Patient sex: F
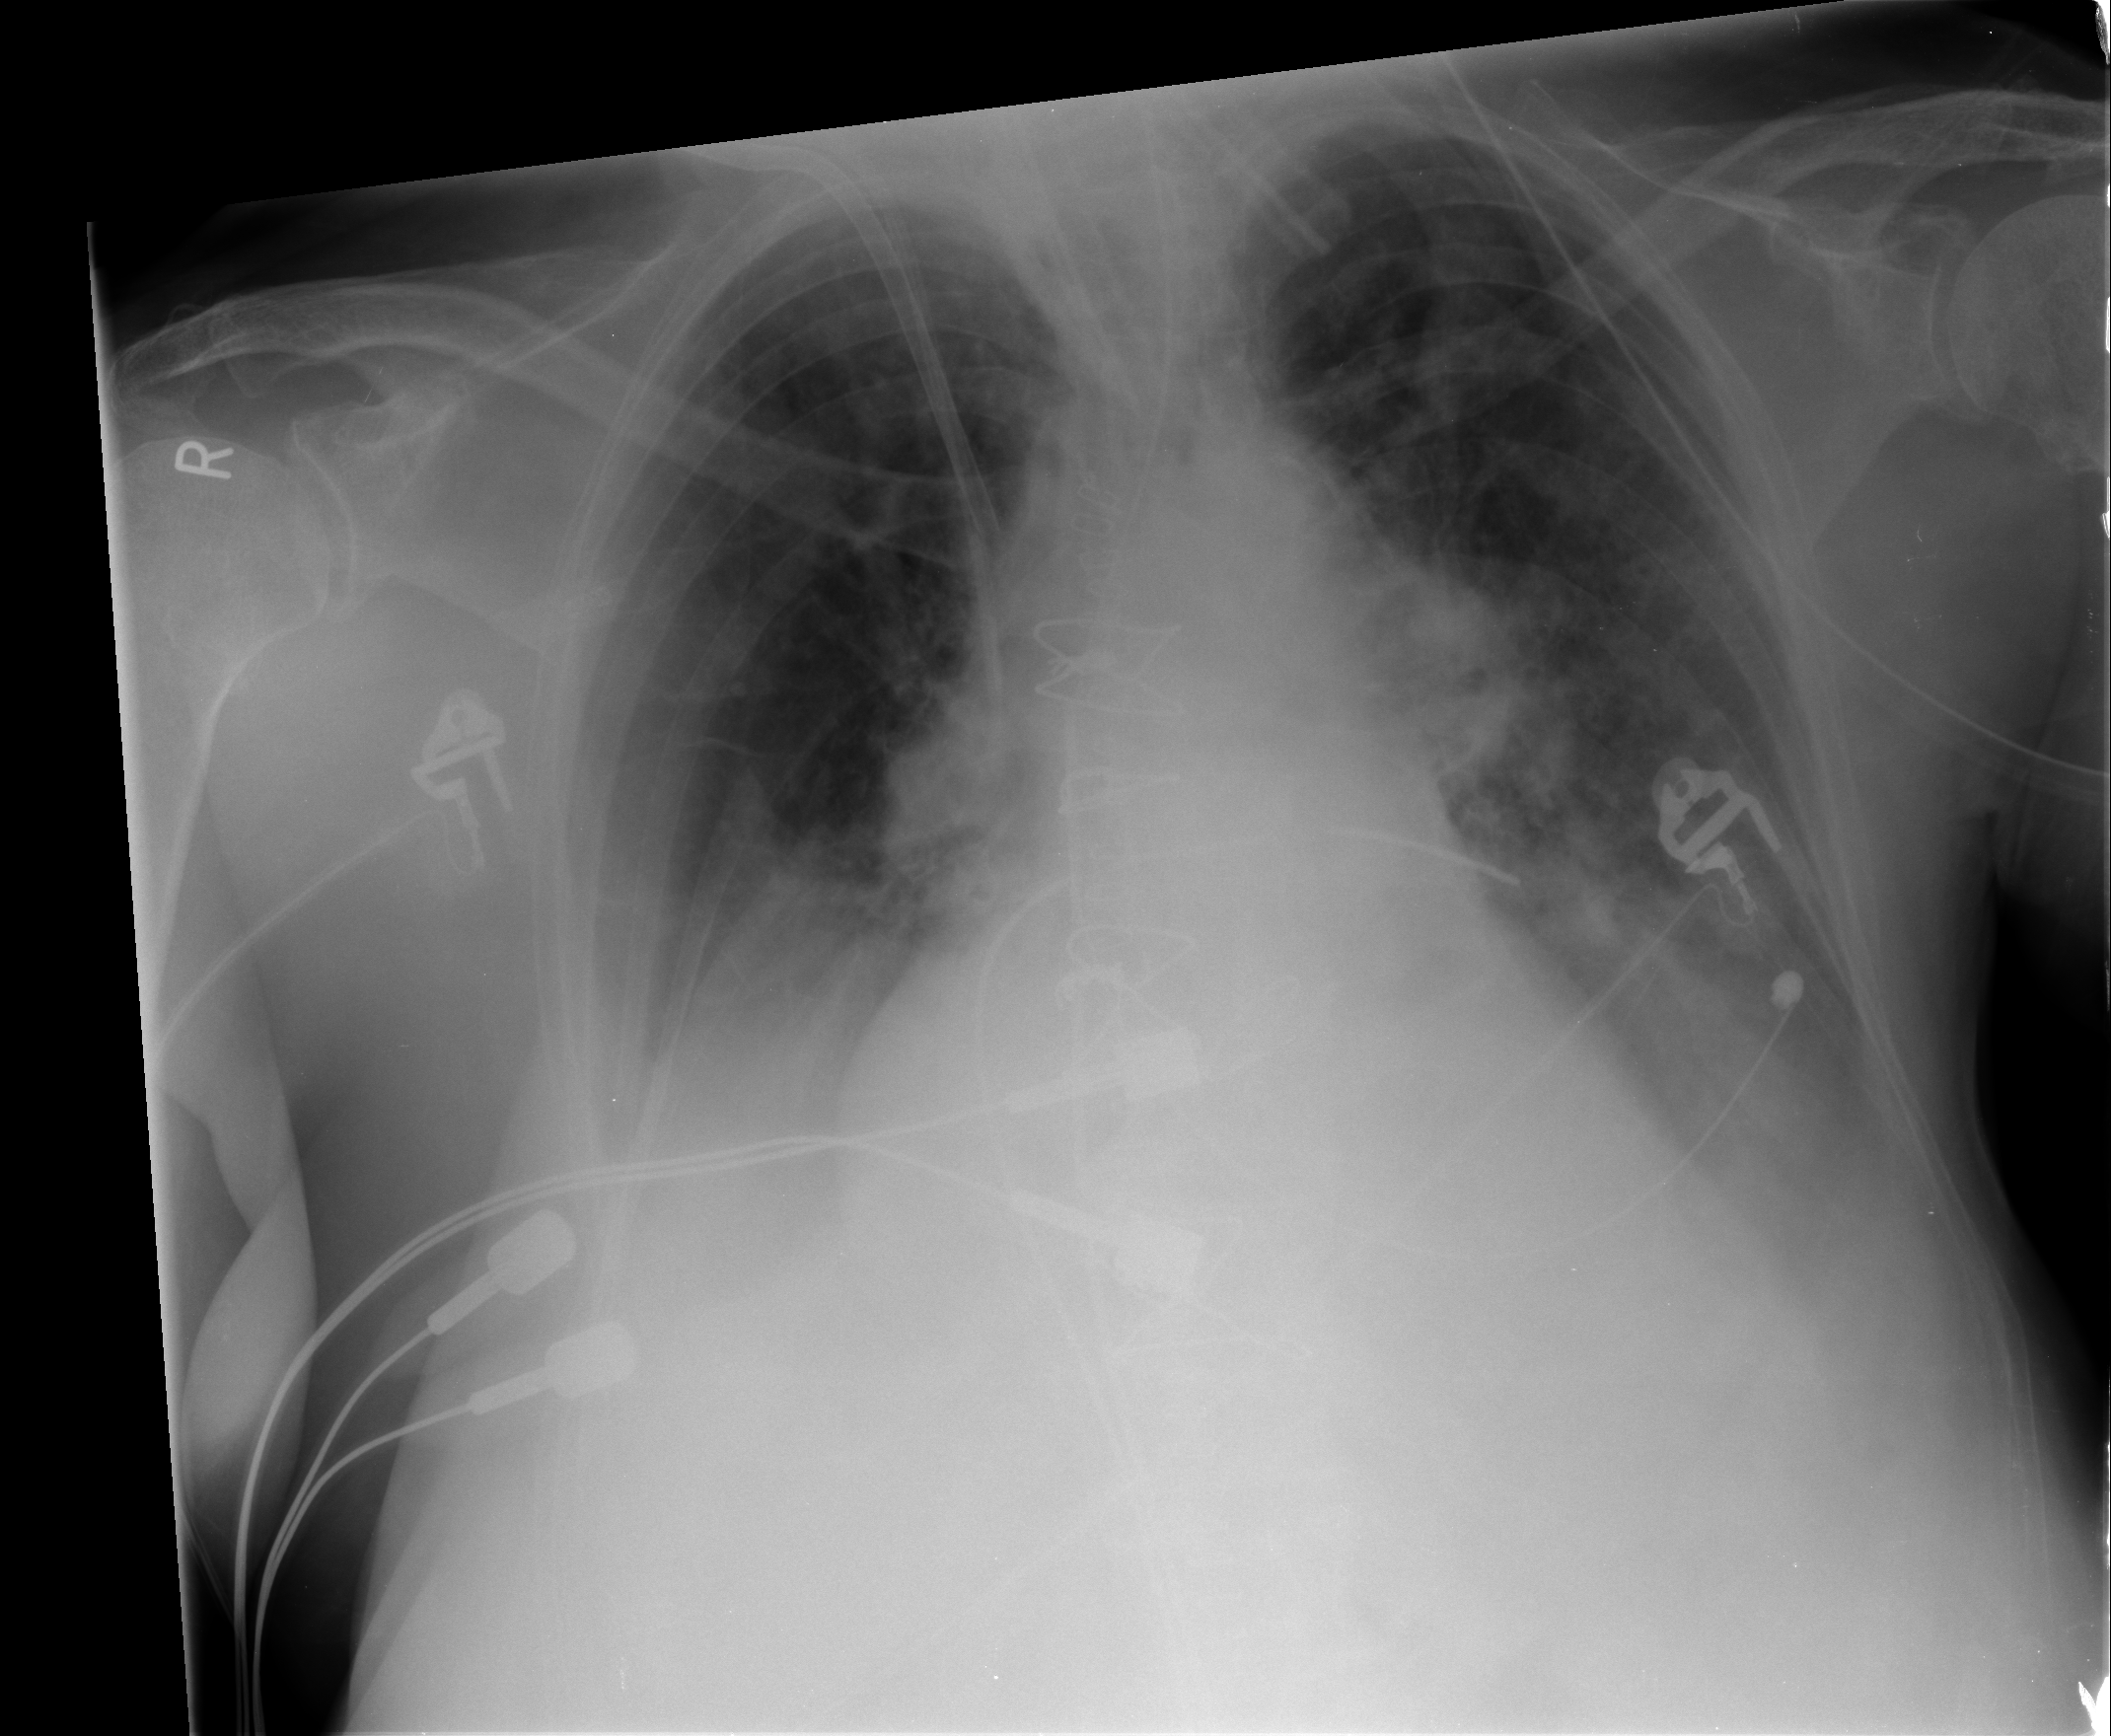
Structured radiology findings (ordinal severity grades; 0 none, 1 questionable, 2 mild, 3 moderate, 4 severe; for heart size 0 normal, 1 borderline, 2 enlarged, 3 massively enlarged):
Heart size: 2
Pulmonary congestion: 3
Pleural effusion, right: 2
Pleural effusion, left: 2
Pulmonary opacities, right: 0
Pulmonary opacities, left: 0
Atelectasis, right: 3
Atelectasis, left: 3